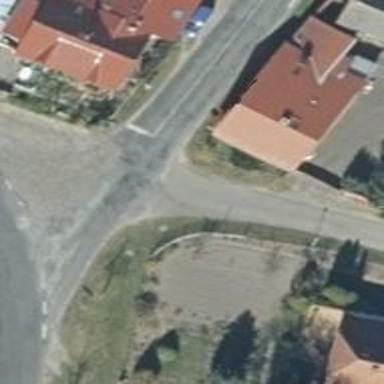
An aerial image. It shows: Secondary road with asphalt surface.